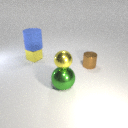
large green metal sphere to the left of small brown metal cylinder